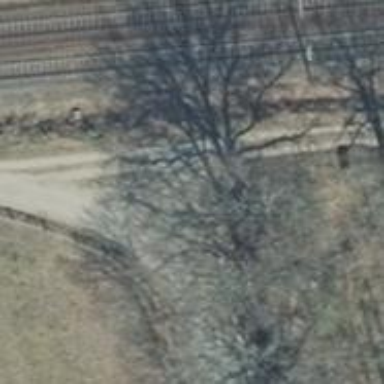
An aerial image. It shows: Gravel track with Grade 3 quality.